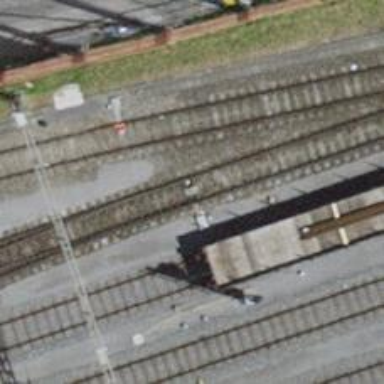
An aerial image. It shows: Railway switch.